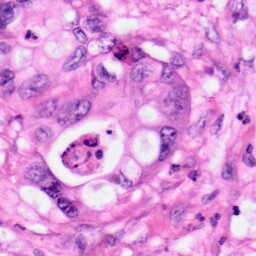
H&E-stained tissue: Pancreatic